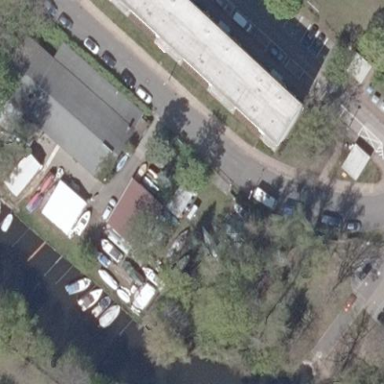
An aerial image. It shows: Marina leisure land with boatyard along the waterway. There is option for canoe rental available for water sports enthusiasts.